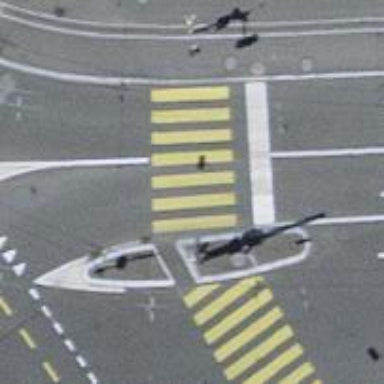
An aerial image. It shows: Footway located on traffic island.